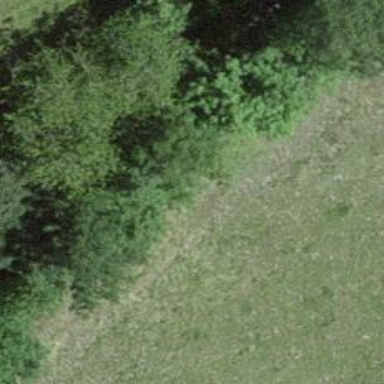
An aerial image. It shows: Row of trees in natural setting.